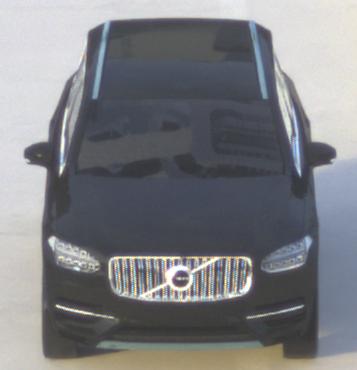
Make: Volvo
Model: XC90 B5
Detailed model: XC90 (L)
Model produced from: 2019/08
Model produced until: 2020/04
Doors: 5
Color: black
Road condition: dry road
Daytime: sunrise or sunset
Contrast: low contrast